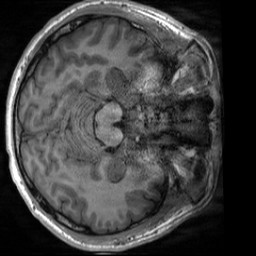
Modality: T1w
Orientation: axial
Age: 22
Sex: male
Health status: healthy
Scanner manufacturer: siemens
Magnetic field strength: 3 T
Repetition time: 2 s
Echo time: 0.00232 s